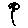
Label: flower